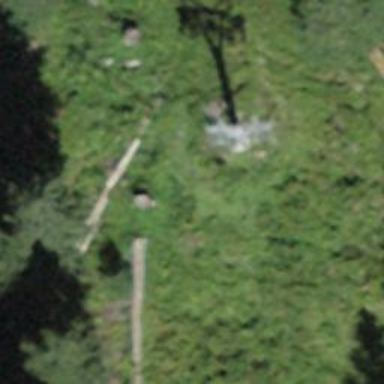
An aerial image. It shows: Pylon used for aerialway.